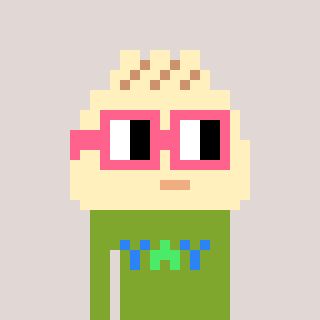
a pixel art character with square pink glasses, a porkbao-shaped head and a slimegreen-colored body on a warm background